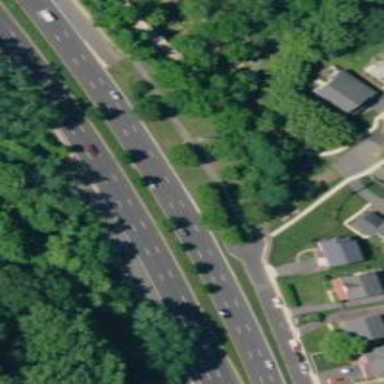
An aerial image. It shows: Asphalt path with excellent trail visibility.